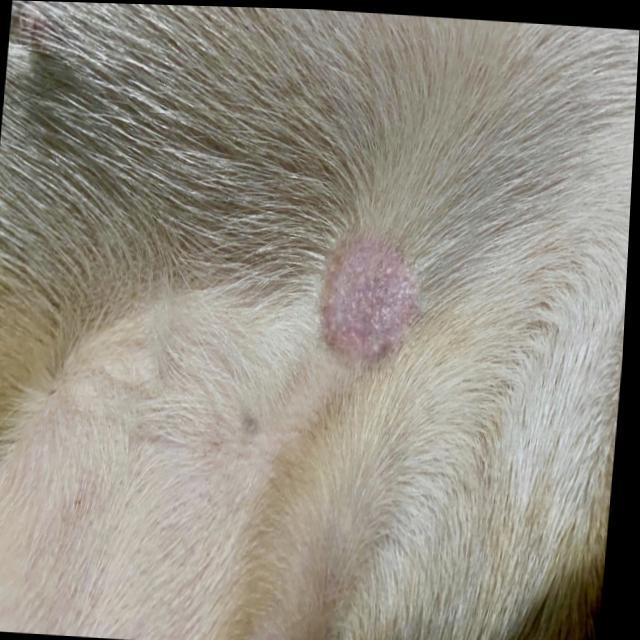
Canine ringworm (Dermatophytosis) — fungal infection caused by Microsporum or Trichophyton. Presents with circular alopecia, scaling, crusting, and broken hairs.